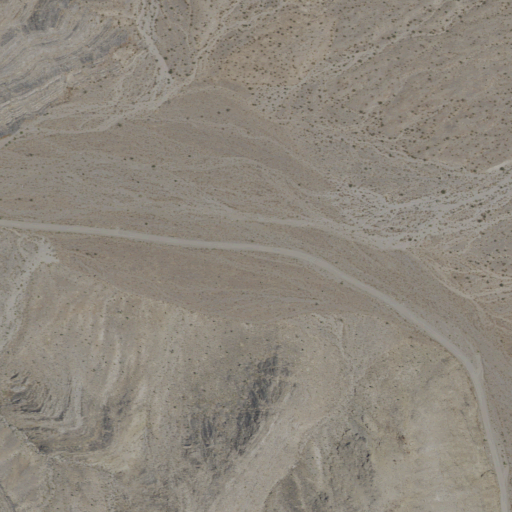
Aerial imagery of gap in California named Lost Burro Gap containing only shrub